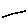
Label: line